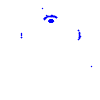
Particle: electron